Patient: sex F, age 59
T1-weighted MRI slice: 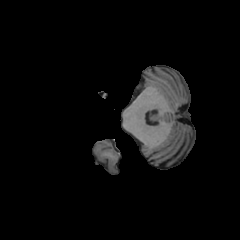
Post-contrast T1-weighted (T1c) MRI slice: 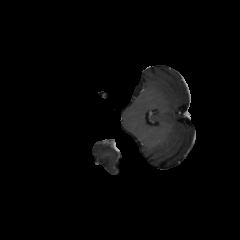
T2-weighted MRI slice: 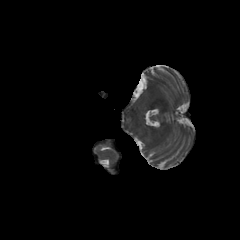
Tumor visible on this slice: no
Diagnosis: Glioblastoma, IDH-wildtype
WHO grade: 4